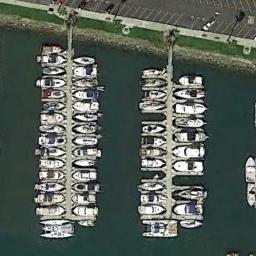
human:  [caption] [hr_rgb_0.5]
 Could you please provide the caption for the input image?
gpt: There are only three empty seats in the harbor .

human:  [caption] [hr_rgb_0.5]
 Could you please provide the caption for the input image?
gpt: The harbor with lots of neatly docked boats is next to a parking lot and the color of the waters is green .

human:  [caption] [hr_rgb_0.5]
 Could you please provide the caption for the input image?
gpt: Many ships are in the harbor .

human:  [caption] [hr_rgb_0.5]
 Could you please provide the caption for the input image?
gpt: Many yachts moored on the sea next to the harbor next to the parking lot .

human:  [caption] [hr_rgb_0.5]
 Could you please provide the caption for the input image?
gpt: There are many boats docked neatly at the harbor beside a parking lot .